Question: So, while trying to open Oracle SQL Developer on my Windows 7 machine, I get the following error:

The version of Java on my computer, according to the Verify Java Version link (<URL> is AND there is a newer version available, which i am reluctant to download, considering the error I receive.
Via CMD, when I try to check the version, this is what I see:
Any help is greatly appreciated.
Thanks in advance!
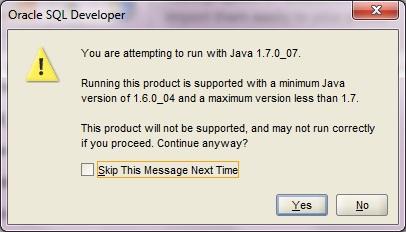
Answer: You are trying to run 'Oracle SQL Developer' which is (as per the current version you are having) expecting 'JRE version' to be or
Your JRE version is 'JRE 1.7.x.'
To solve this problem, you can either install 'JRE 1.6.x' and 'JRE 1.7'
OR
Wait for the new release of Oracle SQL Developer which supports 'JRE 1.7'
BTW, its a . With your own risk, you can say "Yes" to that dialog and run. Since Java is backward compatible, 'JRE 1.'7 should be able to run a code developed with 'JDK 1.6'